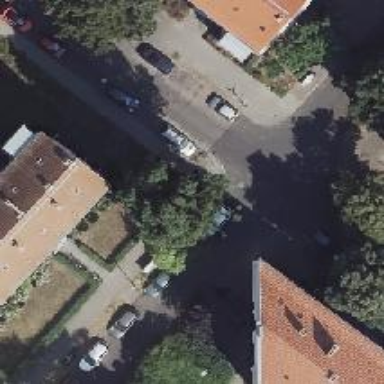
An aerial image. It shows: There is parking obstacle present in the area.